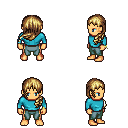
a pixel art fantasy rpg character, male body template, human, tanned skin, teal long-sleeve shirt, teal pants, blonde left-swept hairstyle, bracelets, four views (front, back, left, right), 2x2 character sprite sheet, small pixel art, hard edges, no anti-aliasing